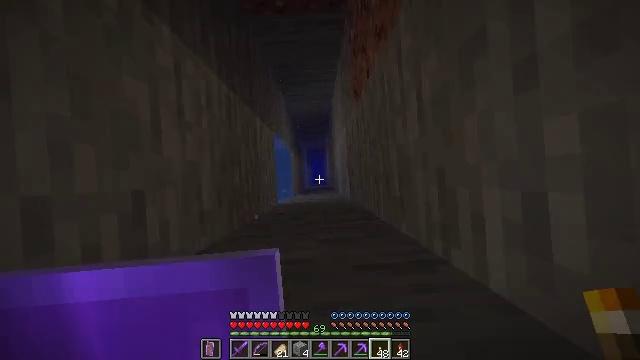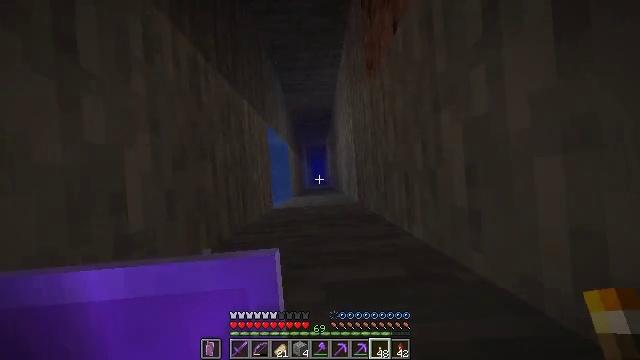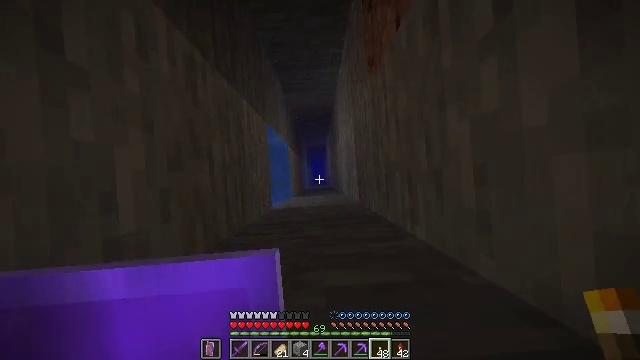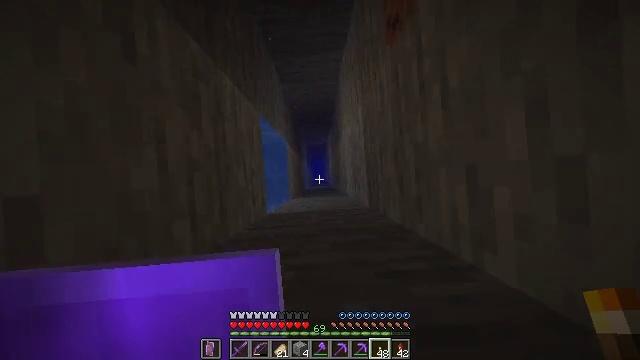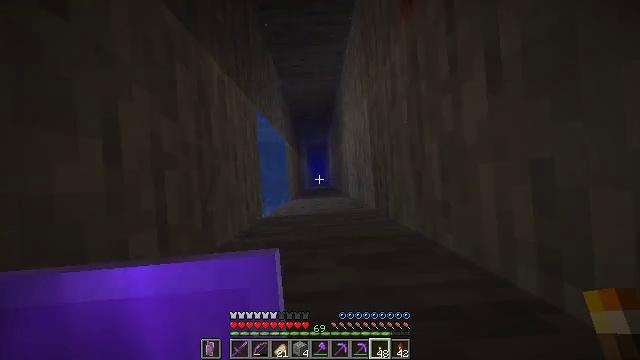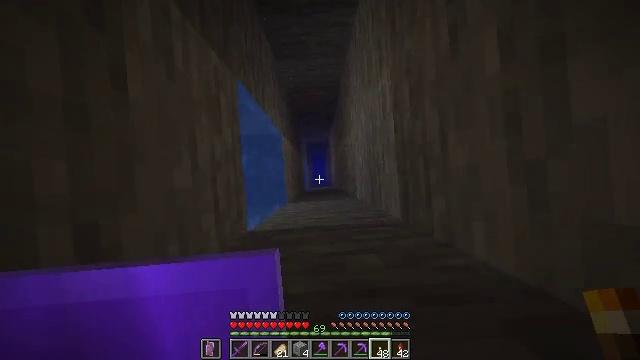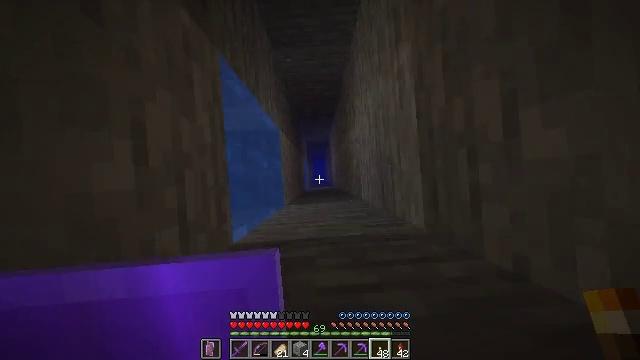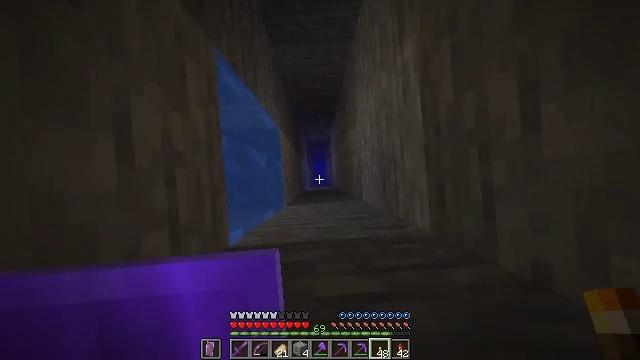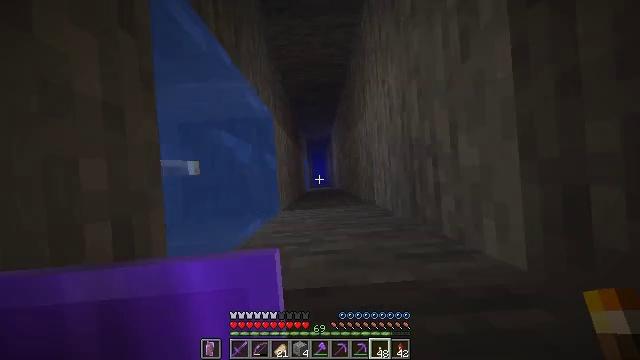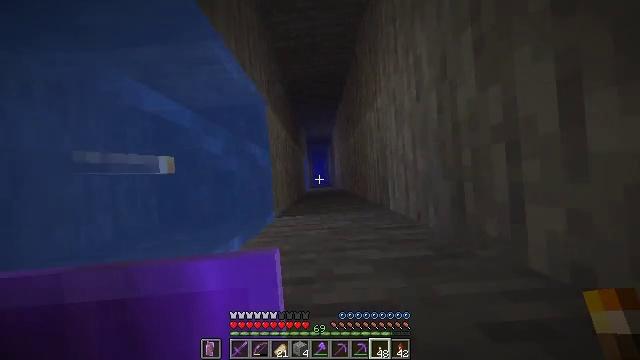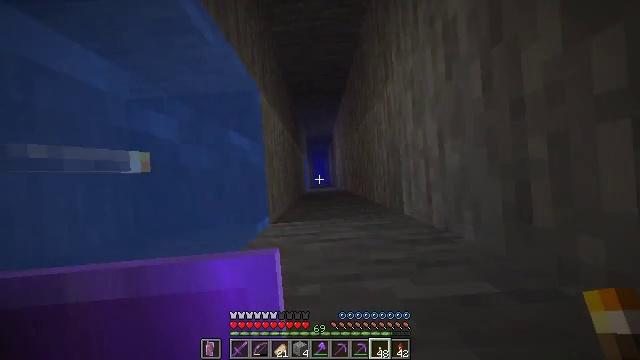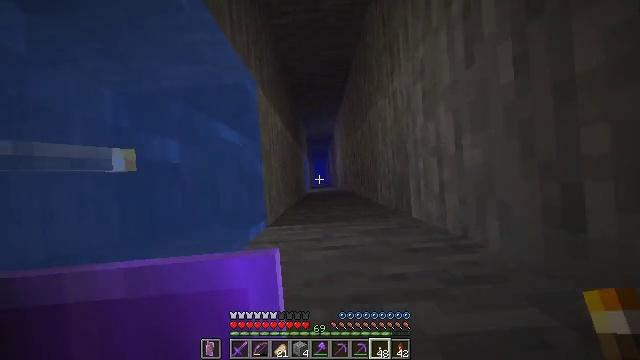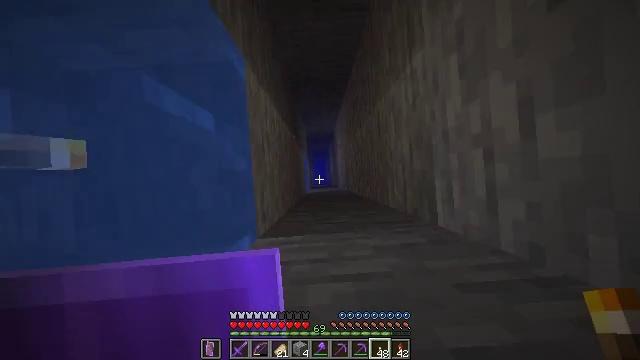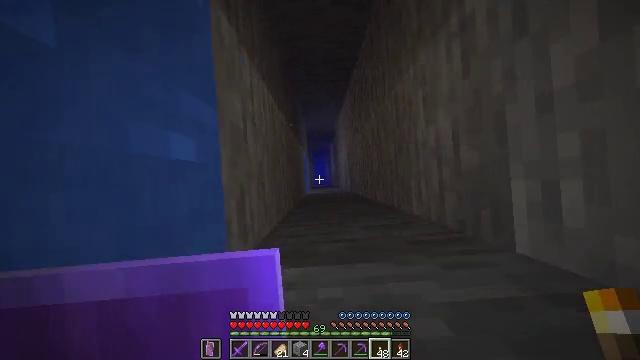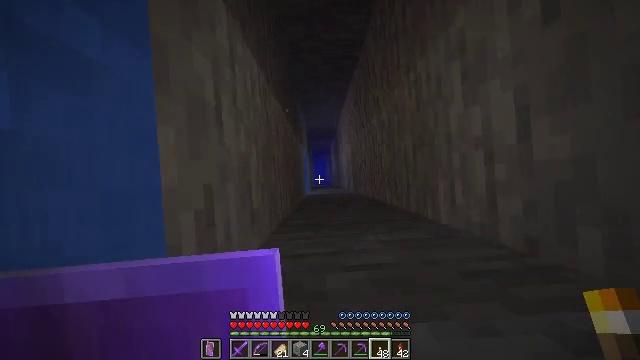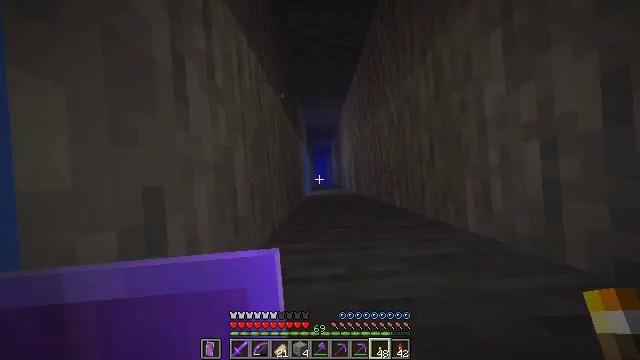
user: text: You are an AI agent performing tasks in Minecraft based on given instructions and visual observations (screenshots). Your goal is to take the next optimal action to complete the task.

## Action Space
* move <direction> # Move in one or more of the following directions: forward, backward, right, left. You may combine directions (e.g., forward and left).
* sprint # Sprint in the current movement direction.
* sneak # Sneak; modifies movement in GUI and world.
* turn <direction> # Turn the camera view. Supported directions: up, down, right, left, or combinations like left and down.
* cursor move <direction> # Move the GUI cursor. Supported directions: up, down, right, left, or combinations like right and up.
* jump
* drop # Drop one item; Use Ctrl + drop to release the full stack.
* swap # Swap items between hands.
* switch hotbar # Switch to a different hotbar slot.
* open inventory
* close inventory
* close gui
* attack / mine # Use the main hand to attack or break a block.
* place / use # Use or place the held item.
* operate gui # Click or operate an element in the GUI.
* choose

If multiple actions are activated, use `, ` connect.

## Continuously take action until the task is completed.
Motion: motion action
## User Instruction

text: Polish the andesite into polished andesite at the crafting table.
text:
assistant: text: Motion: move forward, sprint, jump
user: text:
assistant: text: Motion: move forward, sprint, jump
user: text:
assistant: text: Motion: move forward, sprint, jump
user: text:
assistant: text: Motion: move forward, sprint, jump
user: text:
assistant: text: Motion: move forward, sprint, jump
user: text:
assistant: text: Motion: move forward, sprint, jump
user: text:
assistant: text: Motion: move forward, sprint, jump
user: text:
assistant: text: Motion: move forward, sprint, jump
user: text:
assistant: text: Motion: move forward, sprint, jump
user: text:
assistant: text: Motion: move forward, sprint, jump
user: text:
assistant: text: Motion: move forward, sprint, jump
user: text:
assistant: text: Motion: move forward, sprint, jump
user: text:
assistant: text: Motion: move forward, sprint, jump
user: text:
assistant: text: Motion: move forward, sprint, jump
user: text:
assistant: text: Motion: move forward, sprint, jump
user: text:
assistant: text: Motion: move forward, sprint, jump
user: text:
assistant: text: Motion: move forward and move right, sprint, jump
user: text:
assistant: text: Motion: move forward and move right, sprint, jump
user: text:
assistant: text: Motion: move forward and move right, sprint, jump
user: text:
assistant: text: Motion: move forward, sprint, jump
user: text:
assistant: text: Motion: move forward, sprint, jump
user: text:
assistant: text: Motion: move forward, sprint, jump
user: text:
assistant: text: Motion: move forward, sprint, jump
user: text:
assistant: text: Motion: move forward, sprint, jump
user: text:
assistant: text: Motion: move forward, sprint, jump
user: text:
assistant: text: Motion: move forward, sprint, jump
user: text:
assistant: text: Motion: move forward, sprint, jump
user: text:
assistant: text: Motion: move forward, sprint, jump
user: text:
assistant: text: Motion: move forward, sprint, jump
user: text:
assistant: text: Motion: move forward, sprint, jump